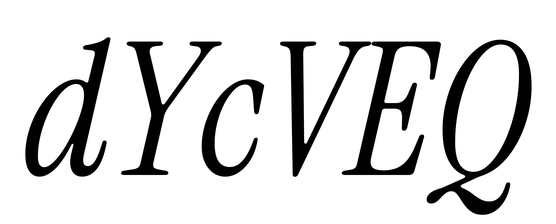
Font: InstrumentSerif-Italic